Question: How can I change the "< Back" this button color??

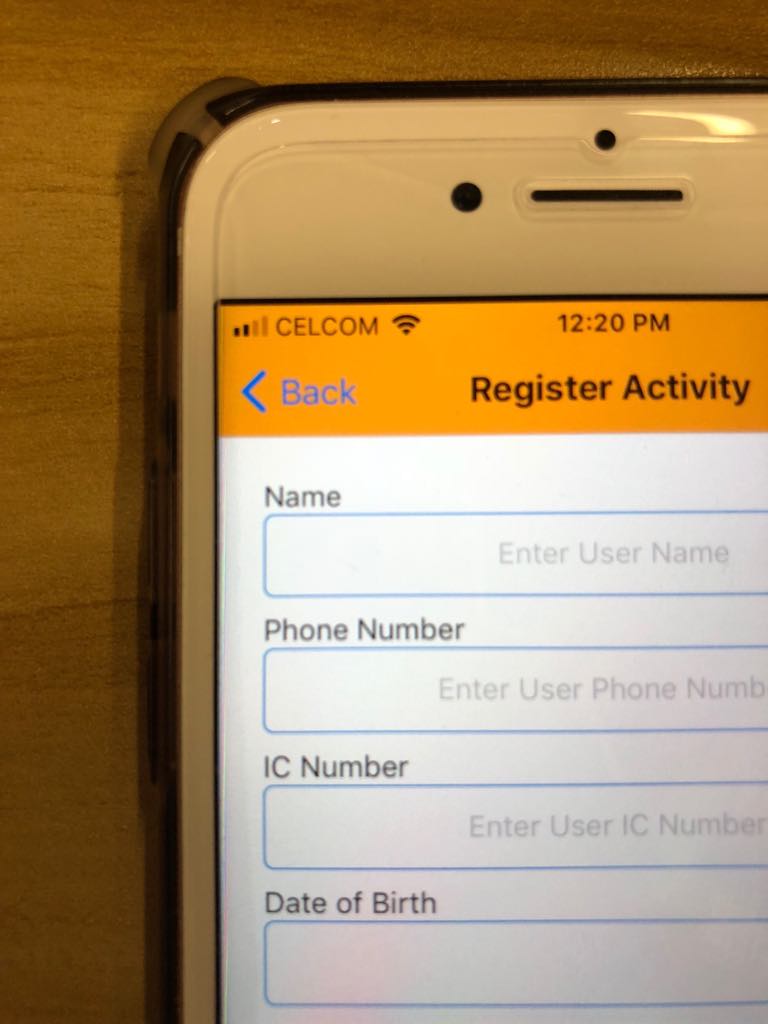
Answer: Pass headerTintColor in navigationOptions which will be applied to the header. <URL>